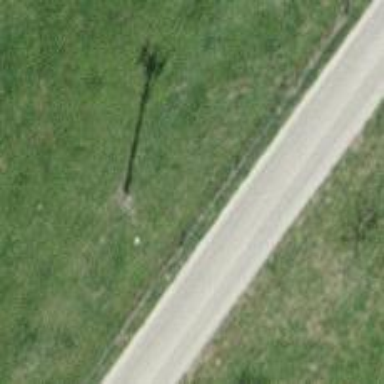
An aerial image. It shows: Minor power line.